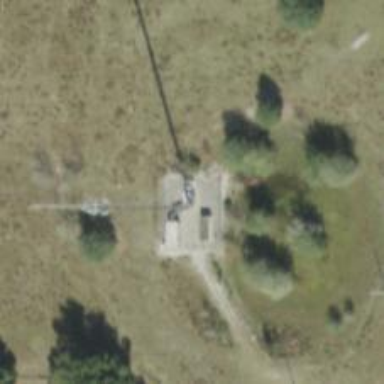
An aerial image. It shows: Mast tower used for communication.